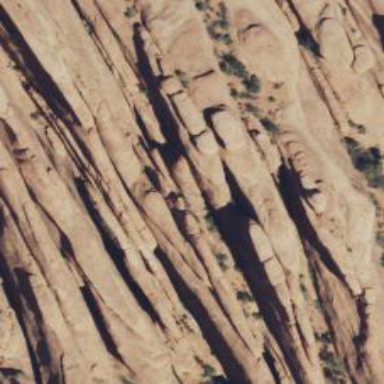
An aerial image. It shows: Cliff in nature.